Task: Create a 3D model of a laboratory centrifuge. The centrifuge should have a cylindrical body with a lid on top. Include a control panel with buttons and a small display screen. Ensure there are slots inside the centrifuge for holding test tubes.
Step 32:
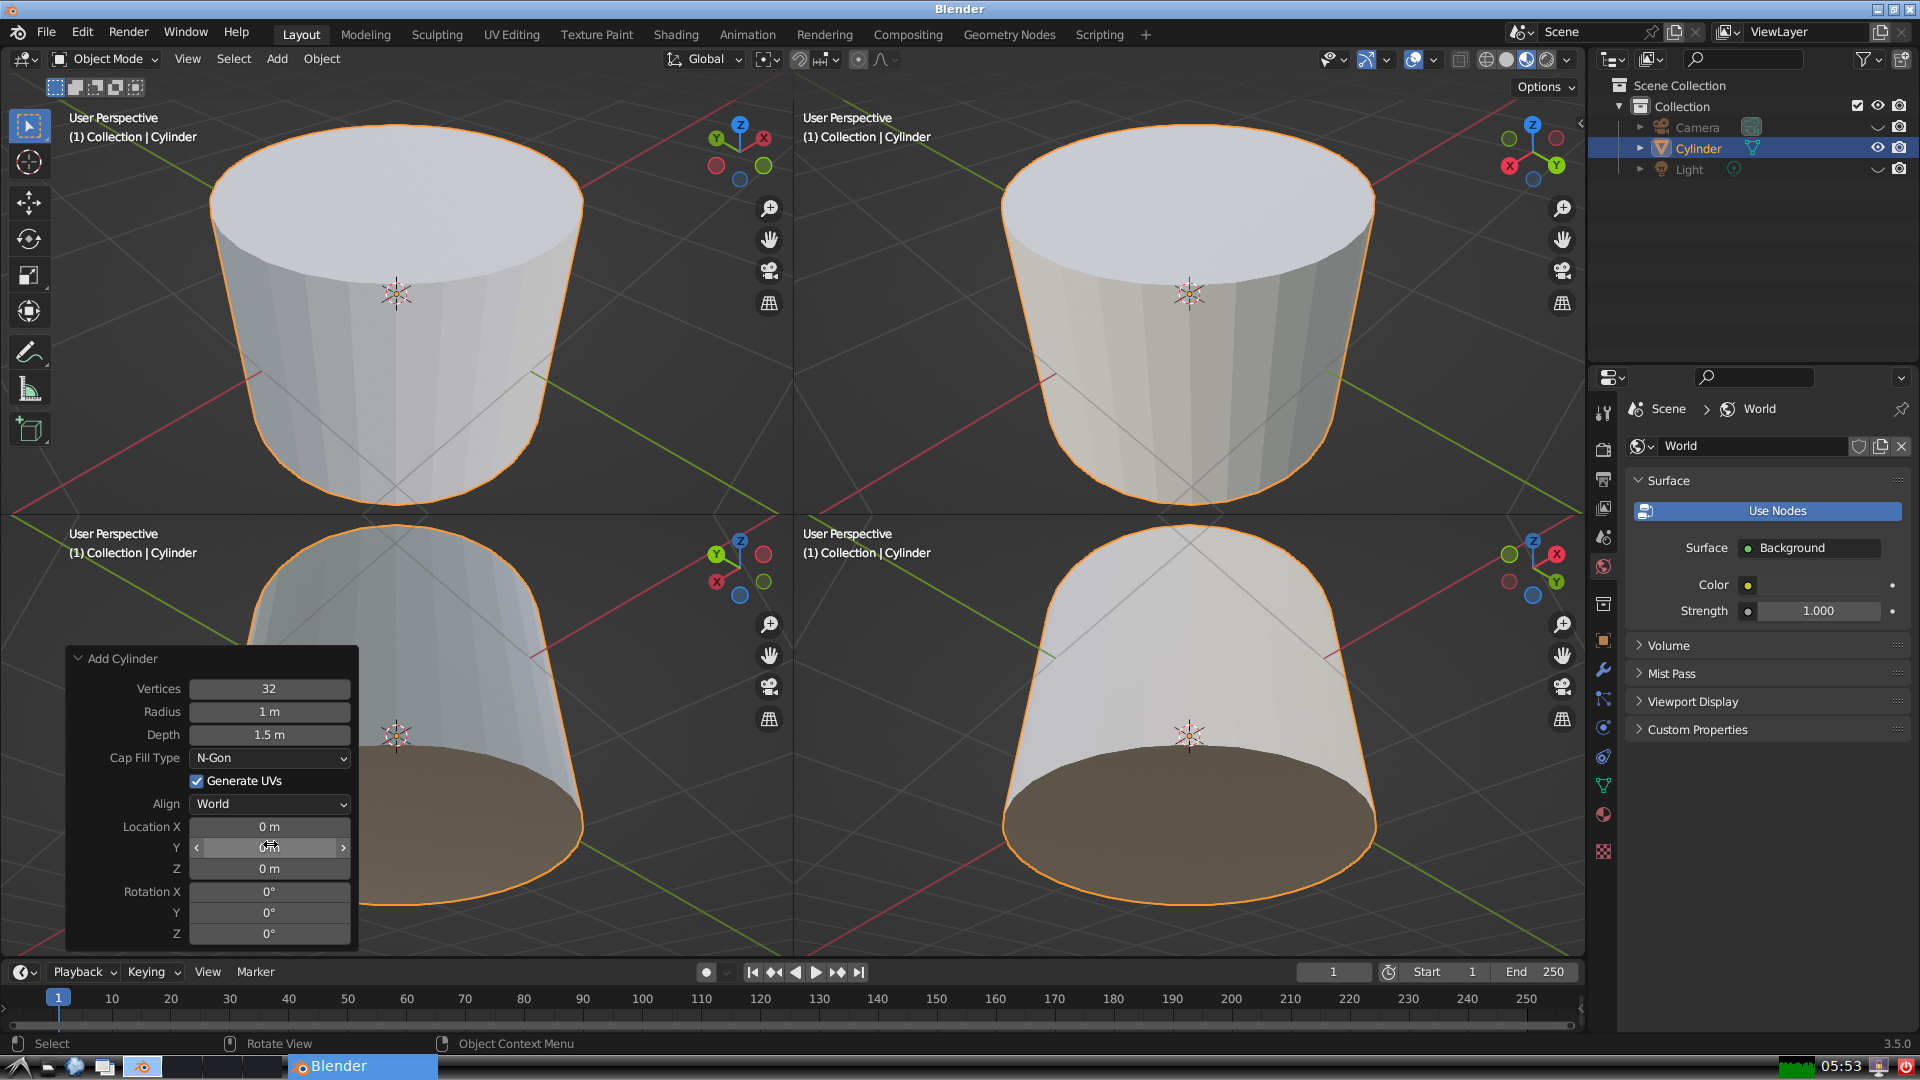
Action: {"mouse_move": [270, 868]}